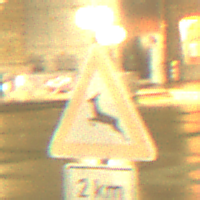
Verkehrszeichen: WildwechselRechts
Zusatzzeichen unten: Entfernungsangaben2
Umgebung: Outdoor, Urban
Tageszeit: Night
Wetter: Overcast
Licht: Artificial
Jahreszeit: NotSpecified
Kontrast: MediumContrast